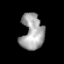
Tissue: prostate
Cell type: T cells
Senescence score: 0.2519
Nuclear area (px): 796
Mean DAPI intensity: 162.383